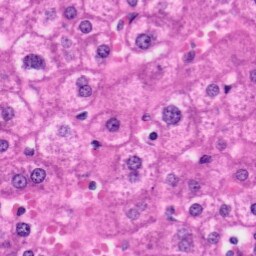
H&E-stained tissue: Liver